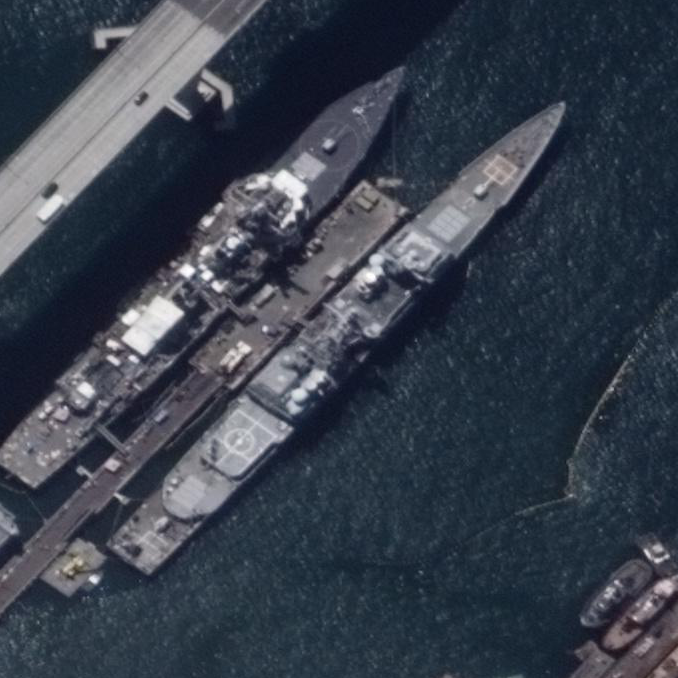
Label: cruiser